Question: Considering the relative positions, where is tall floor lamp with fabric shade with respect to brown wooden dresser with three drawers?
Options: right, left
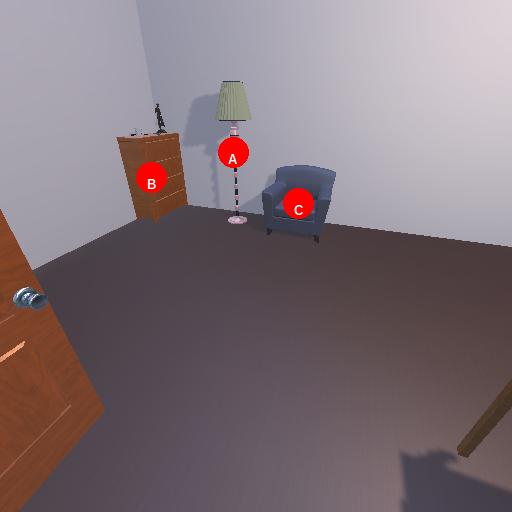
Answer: right